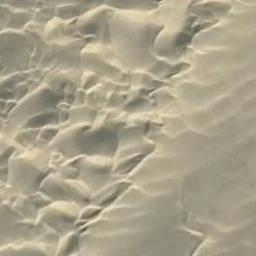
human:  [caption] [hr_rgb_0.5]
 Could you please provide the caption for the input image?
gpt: The desert is full of white sand .

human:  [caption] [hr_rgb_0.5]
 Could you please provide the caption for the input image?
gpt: The desert has yellow sand and some trellis dunes of different sizes .

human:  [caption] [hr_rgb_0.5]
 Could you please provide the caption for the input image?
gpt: This is a yellow desert with massive texture .

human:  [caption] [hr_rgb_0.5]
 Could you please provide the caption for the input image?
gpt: There are many lines in the desert .

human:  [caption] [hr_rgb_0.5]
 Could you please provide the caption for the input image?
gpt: A sandy desert with many dunes .